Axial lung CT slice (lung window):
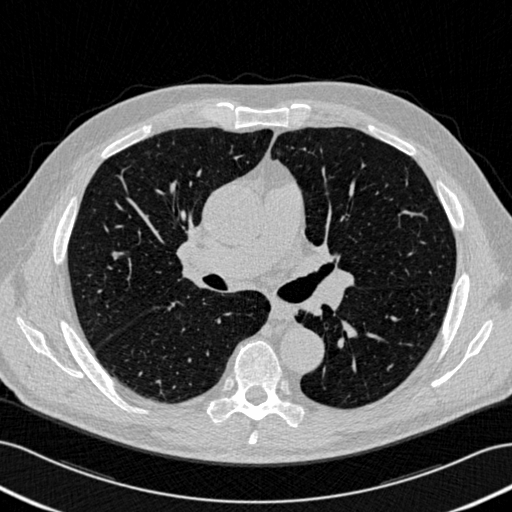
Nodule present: no